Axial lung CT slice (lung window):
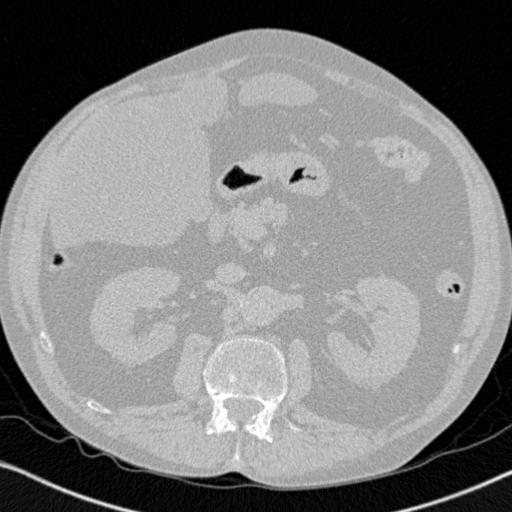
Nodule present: no